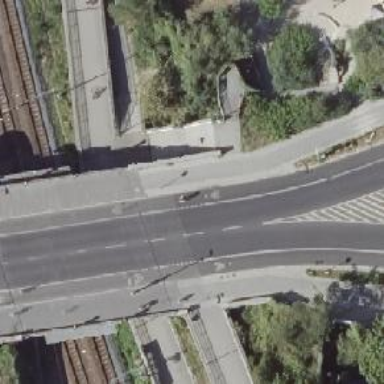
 and there is no stopping allowed for parking on either side of the road."